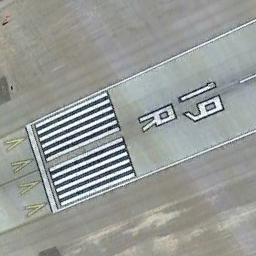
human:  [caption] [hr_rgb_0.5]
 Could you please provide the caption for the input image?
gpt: There are vertical lines and Numbers on the runway .

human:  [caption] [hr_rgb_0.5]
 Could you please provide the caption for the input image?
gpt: The runway is on the bare land .

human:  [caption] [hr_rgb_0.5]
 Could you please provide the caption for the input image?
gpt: The runway has a threshold marking and the designation marking is 19R .

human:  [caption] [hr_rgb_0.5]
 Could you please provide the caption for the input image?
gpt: Next to the runway is a concrete floor with white '19R' and short-line signs on the runway .

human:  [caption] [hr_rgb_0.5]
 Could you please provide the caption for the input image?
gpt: The runway is marked with white lines and numbers .